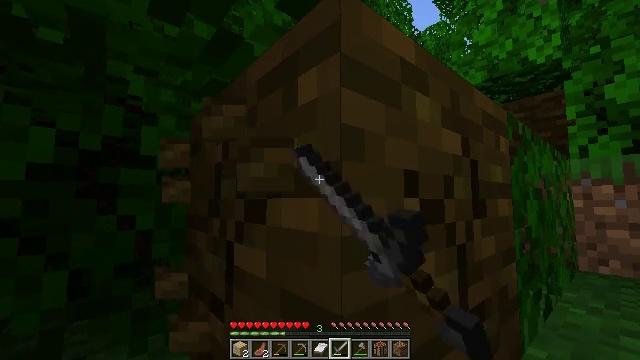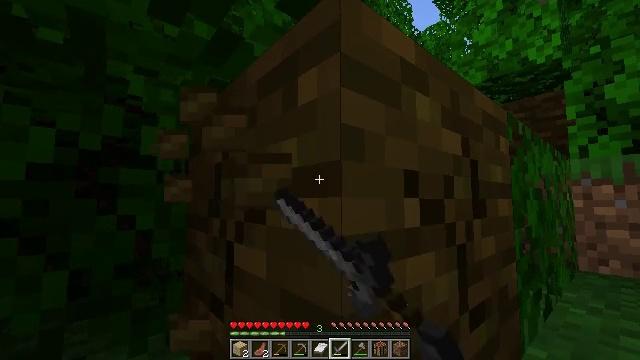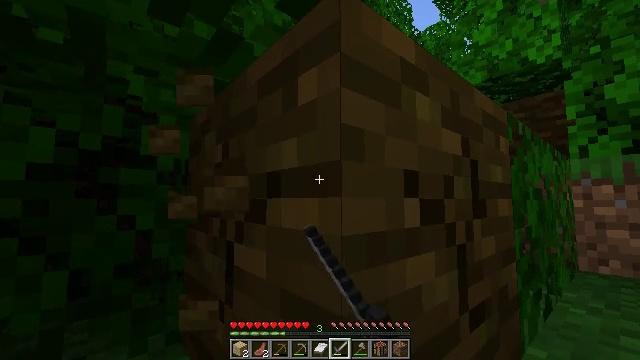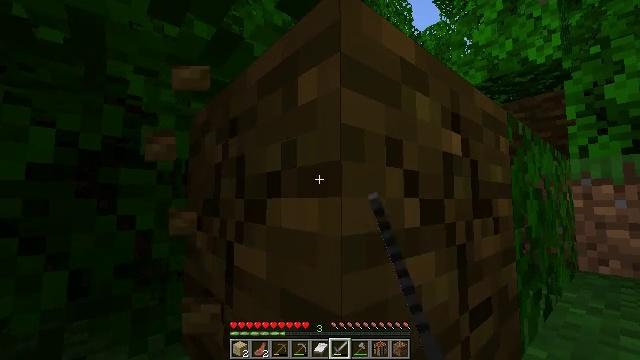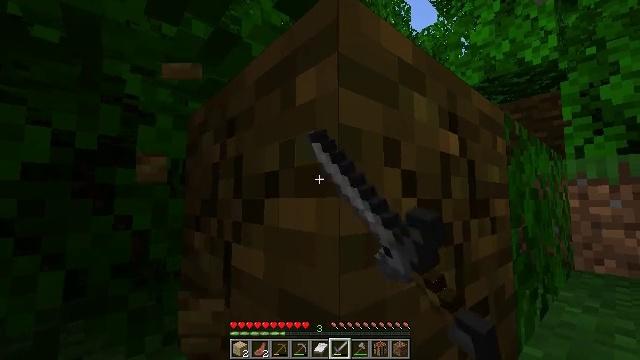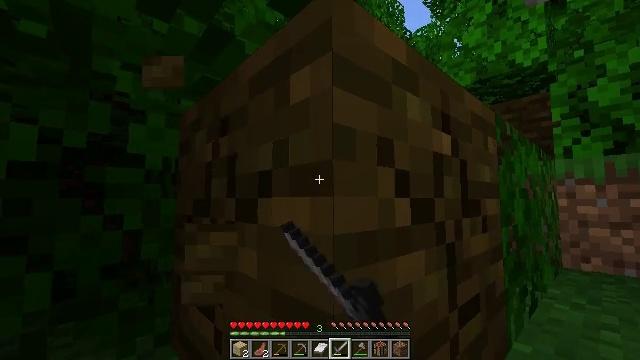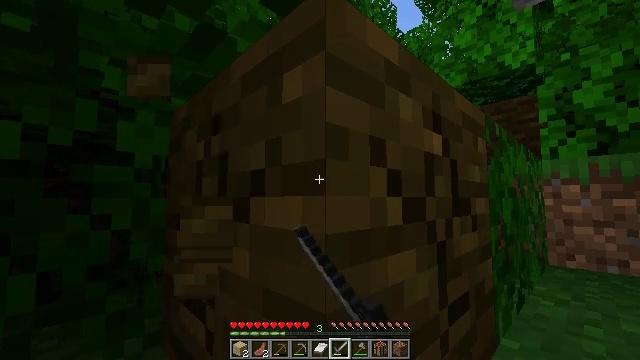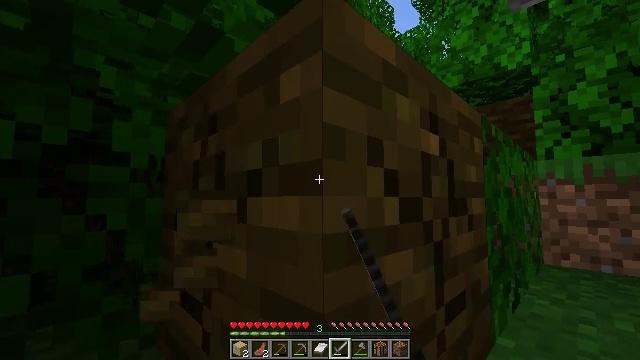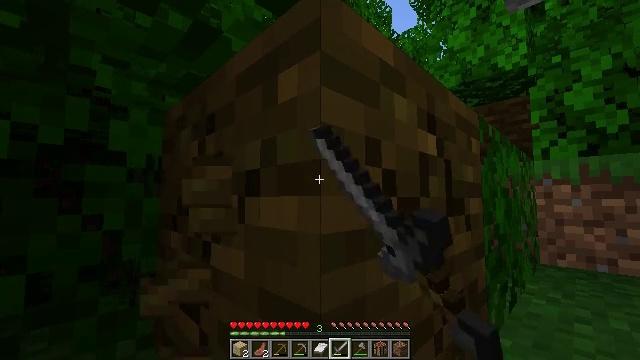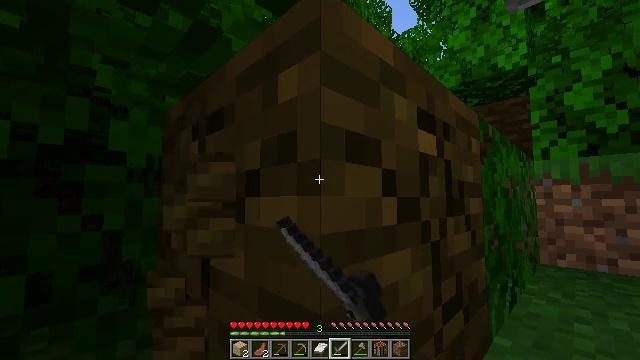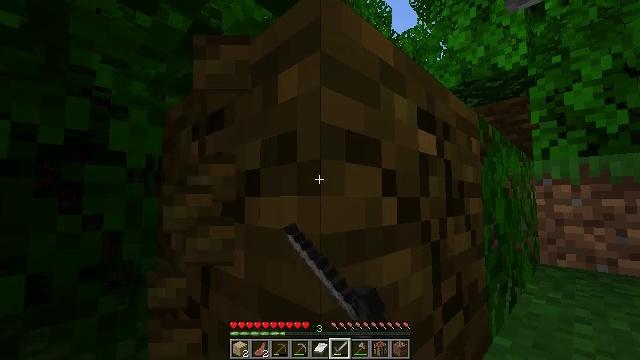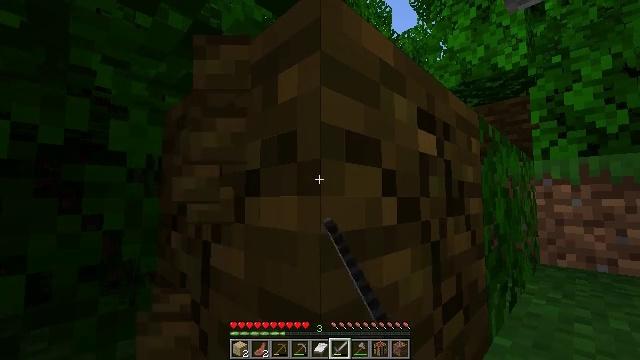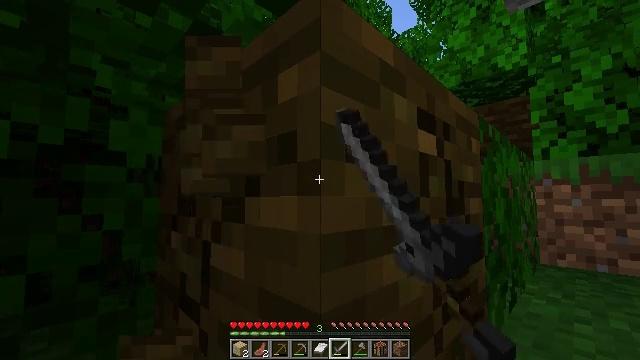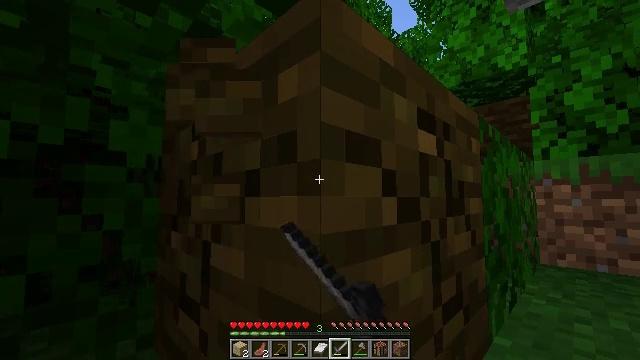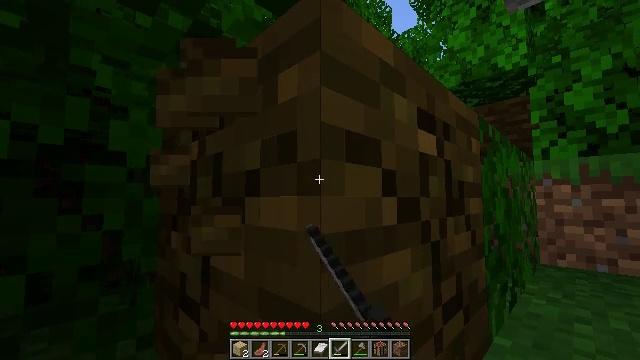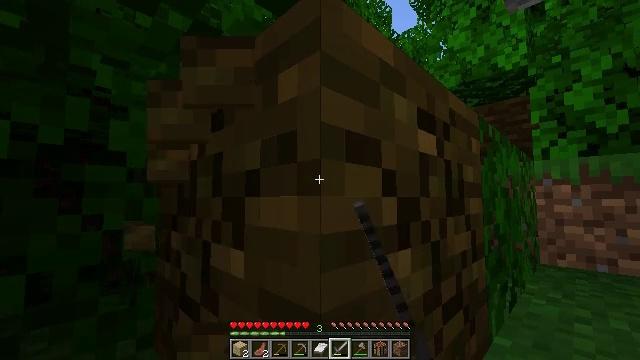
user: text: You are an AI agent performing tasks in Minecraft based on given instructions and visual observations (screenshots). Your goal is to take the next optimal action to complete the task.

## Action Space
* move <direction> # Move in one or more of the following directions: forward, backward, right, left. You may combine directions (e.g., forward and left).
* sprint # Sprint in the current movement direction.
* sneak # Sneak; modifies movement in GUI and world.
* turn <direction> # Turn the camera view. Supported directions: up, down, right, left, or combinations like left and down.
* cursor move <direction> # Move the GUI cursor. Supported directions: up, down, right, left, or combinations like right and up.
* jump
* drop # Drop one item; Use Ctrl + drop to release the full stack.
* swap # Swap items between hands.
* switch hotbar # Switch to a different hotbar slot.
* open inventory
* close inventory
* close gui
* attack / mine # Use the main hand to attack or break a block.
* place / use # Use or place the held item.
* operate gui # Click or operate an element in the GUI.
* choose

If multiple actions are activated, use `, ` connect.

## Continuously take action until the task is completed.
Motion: motion action
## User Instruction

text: Chop down a jungle log from the jungle tree.
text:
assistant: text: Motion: attack / mine
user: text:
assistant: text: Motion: attack / mine
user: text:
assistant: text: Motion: attack / mine
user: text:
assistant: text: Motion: attack / mine
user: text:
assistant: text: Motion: turn right, attack / mine
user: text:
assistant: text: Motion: turn right, attack / mine
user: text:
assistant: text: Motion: attack / mine
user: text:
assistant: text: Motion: attack / mine
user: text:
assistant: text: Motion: attack / mine
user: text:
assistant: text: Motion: attack / mine
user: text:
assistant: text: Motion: attack / mine
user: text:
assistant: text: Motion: attack / mine
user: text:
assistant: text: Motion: attack / mine
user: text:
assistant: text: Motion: attack / mine
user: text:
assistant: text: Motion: attack / mine
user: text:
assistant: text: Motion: attack / mine
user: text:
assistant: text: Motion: attack / mine
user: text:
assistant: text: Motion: attack / mine
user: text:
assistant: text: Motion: attack / mine
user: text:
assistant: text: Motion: attack / mine
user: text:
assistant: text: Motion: attack / mine
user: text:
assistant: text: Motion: attack / mine
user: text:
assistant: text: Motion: attack / mine
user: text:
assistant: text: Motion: attack / mine
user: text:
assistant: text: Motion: attack / mine
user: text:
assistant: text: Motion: attack / mine
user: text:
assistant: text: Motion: attack / mine
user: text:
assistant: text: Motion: attack / mine
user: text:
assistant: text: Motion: attack / mine
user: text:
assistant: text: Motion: attack / mine